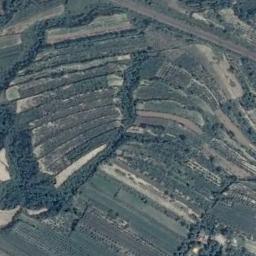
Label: terrace